Interaction volume radius: 5 \u00c5
Interaction volume height: 15 \u00c5
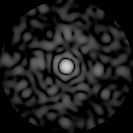
Disorder parameter: 0.8795